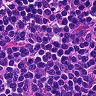
Metastatic tissue present: no